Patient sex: M
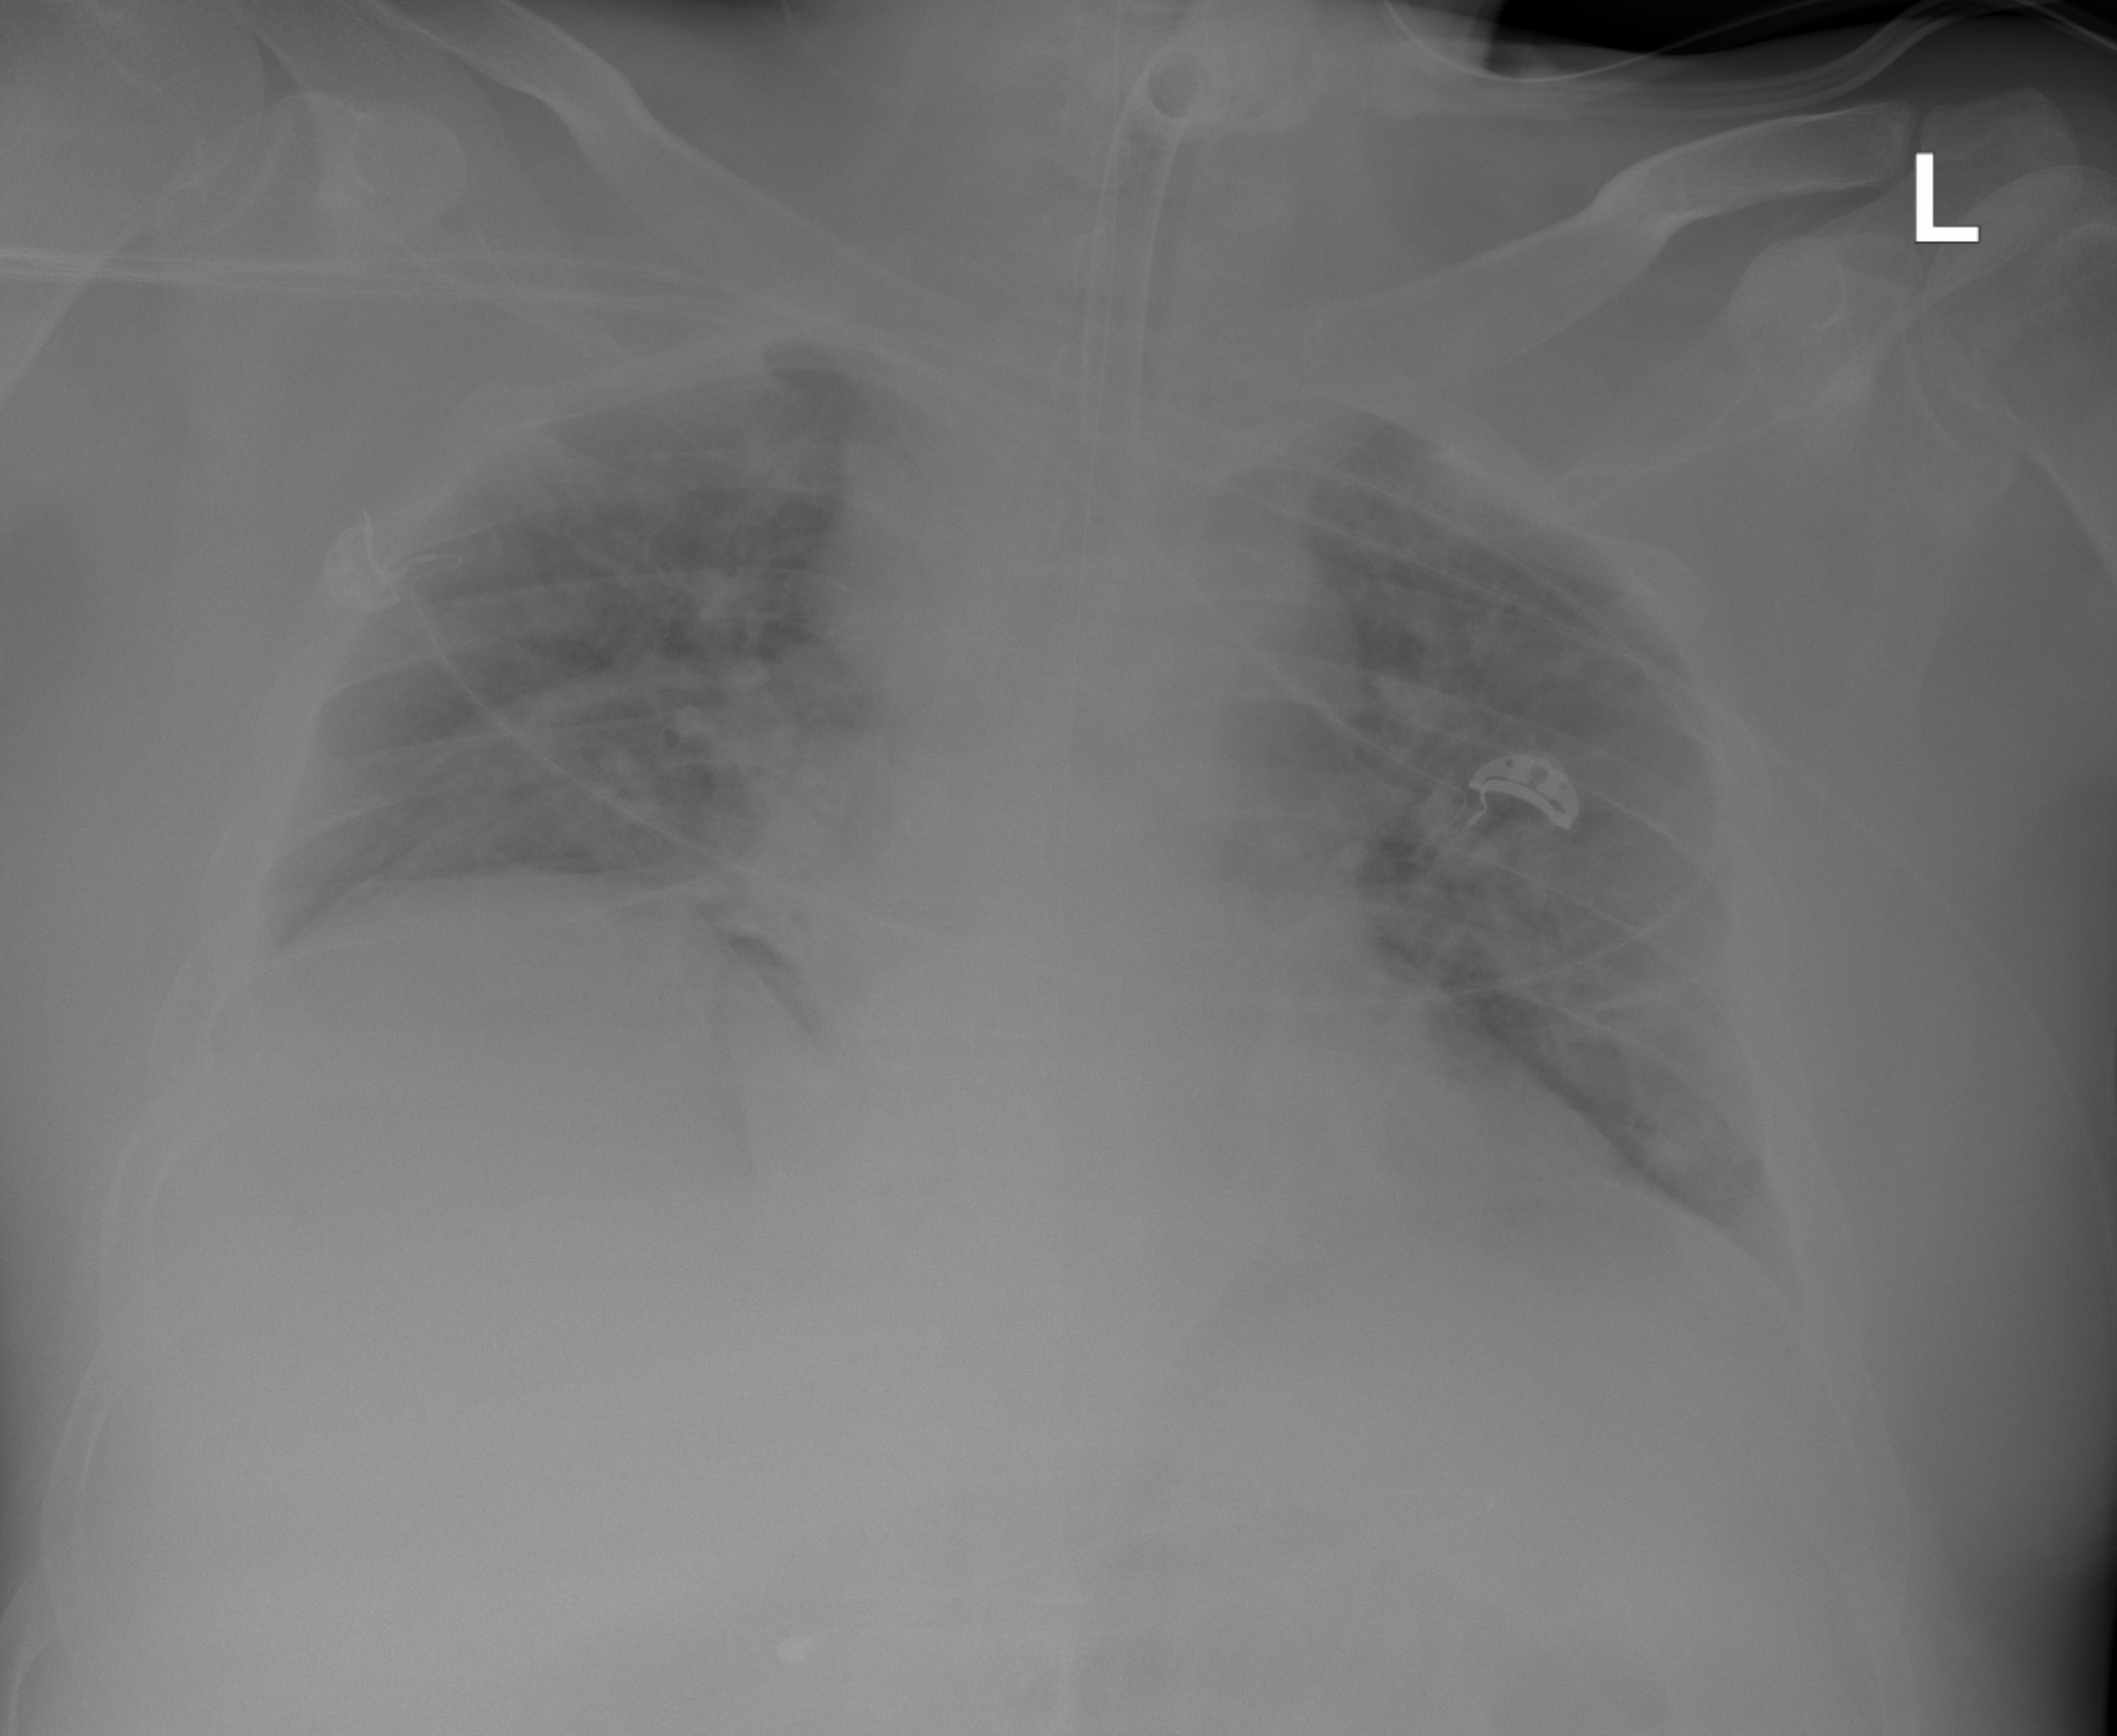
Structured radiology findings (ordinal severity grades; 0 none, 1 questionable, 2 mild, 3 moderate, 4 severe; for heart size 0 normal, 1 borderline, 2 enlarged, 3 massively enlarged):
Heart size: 1
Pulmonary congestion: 2
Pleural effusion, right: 0
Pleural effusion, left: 0
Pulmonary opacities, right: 2
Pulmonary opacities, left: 2
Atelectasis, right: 2
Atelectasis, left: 2